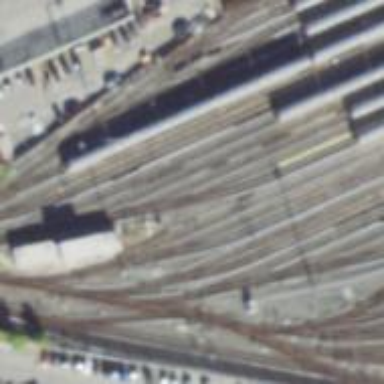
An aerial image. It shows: Yard area with electrified rail tracks.